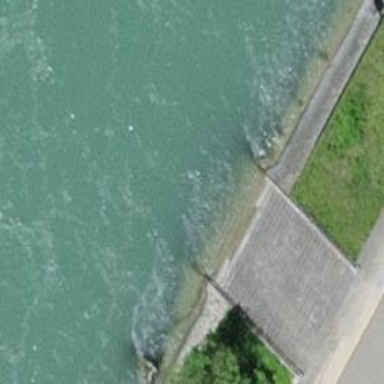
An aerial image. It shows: Slipway on leisure land.